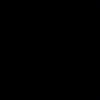
Label: space